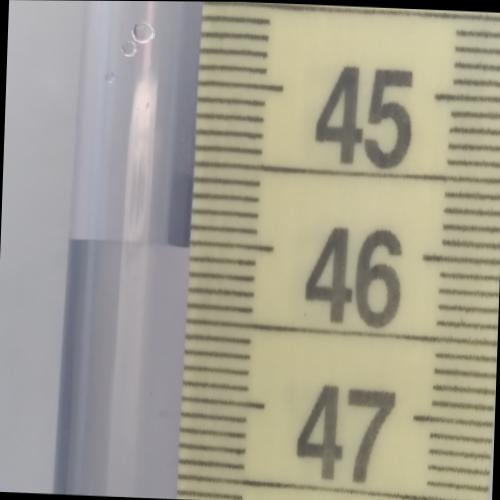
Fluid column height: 46.0 cm